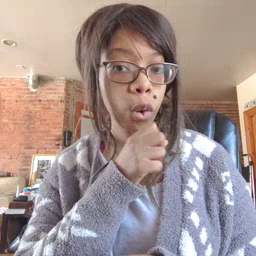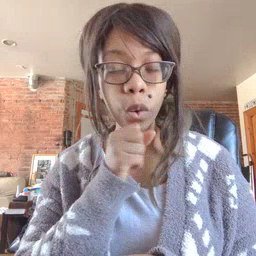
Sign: orange